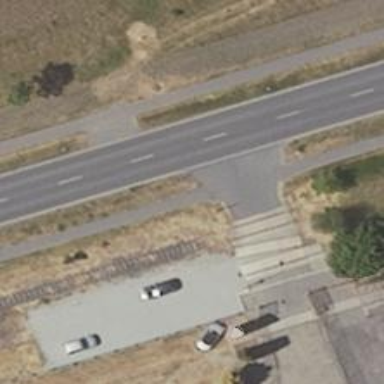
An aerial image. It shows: Railway level crossing.